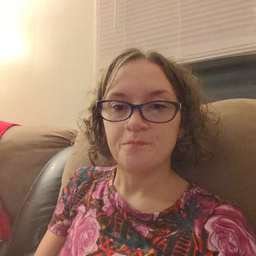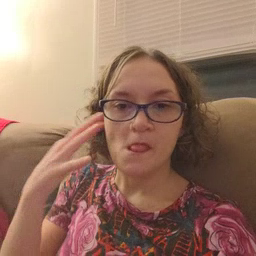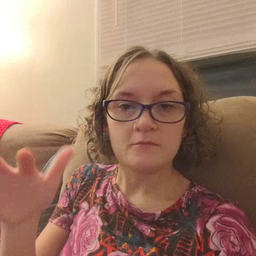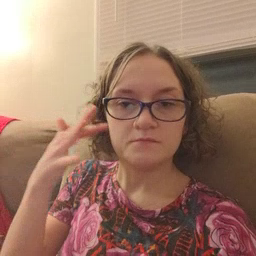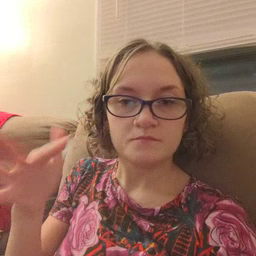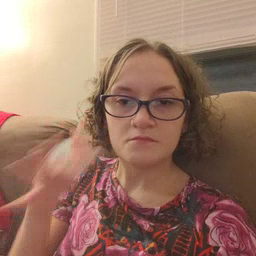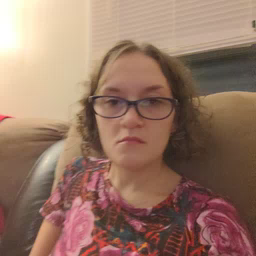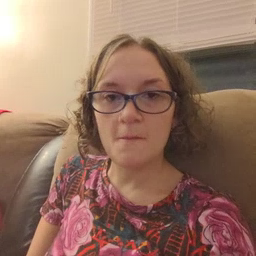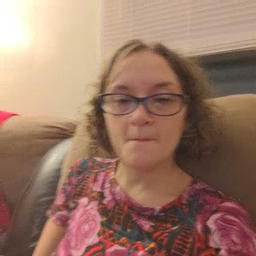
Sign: noisy